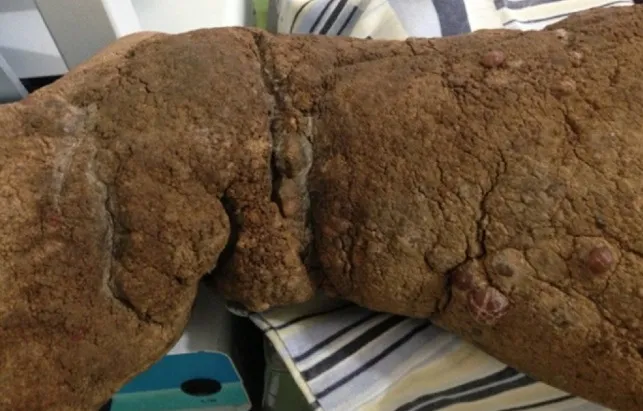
Skin with an intense formation of crust.
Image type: medical_photograph (skin_photograph)